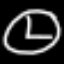
Label: clock